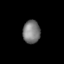
Tissue: lung
Cell type: Others
Senescence score: 0.2213
Nuclear area (px): 387
Mean DAPI intensity: 124.974